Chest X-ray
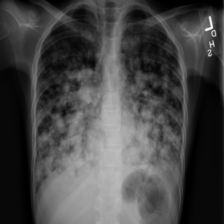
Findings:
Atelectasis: negative
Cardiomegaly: negative
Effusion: negative
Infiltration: negative
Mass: negative
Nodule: negative
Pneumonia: negative
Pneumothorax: negative
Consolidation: negative
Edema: negative
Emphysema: negative
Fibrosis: negative
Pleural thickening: negative
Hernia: negative